Aerial crown-view tile of a tropical tree (Barro Colorado Island, Panama), acquired 20250715:
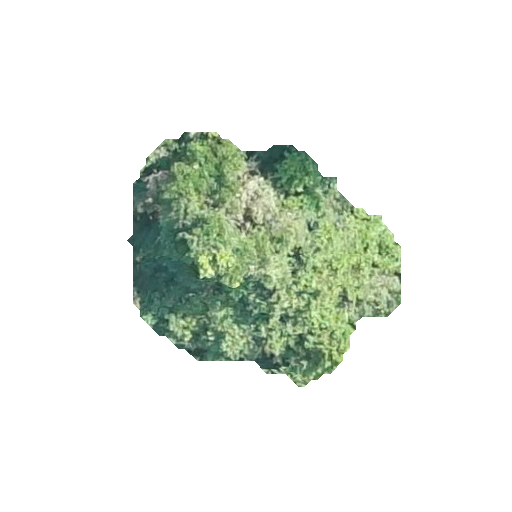
Species: Prioria copaifera
GBIF accepted scientific name: Prioria copaifera
Crown area: 72.954 m²